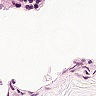
Metastatic tissue present: no